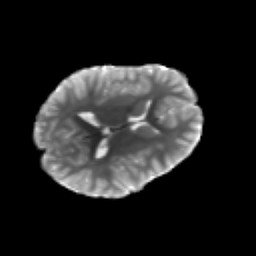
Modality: T2w
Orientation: axial
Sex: female
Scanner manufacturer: siemens
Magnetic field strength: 3 T
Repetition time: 5 s
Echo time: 0.071 s